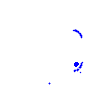
Particle: electron